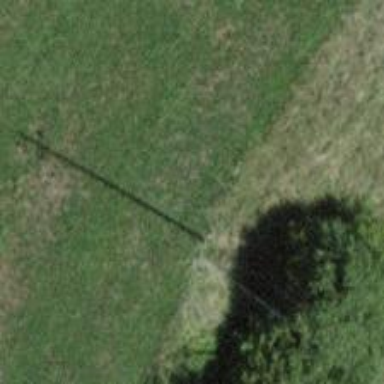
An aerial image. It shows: Power pole.